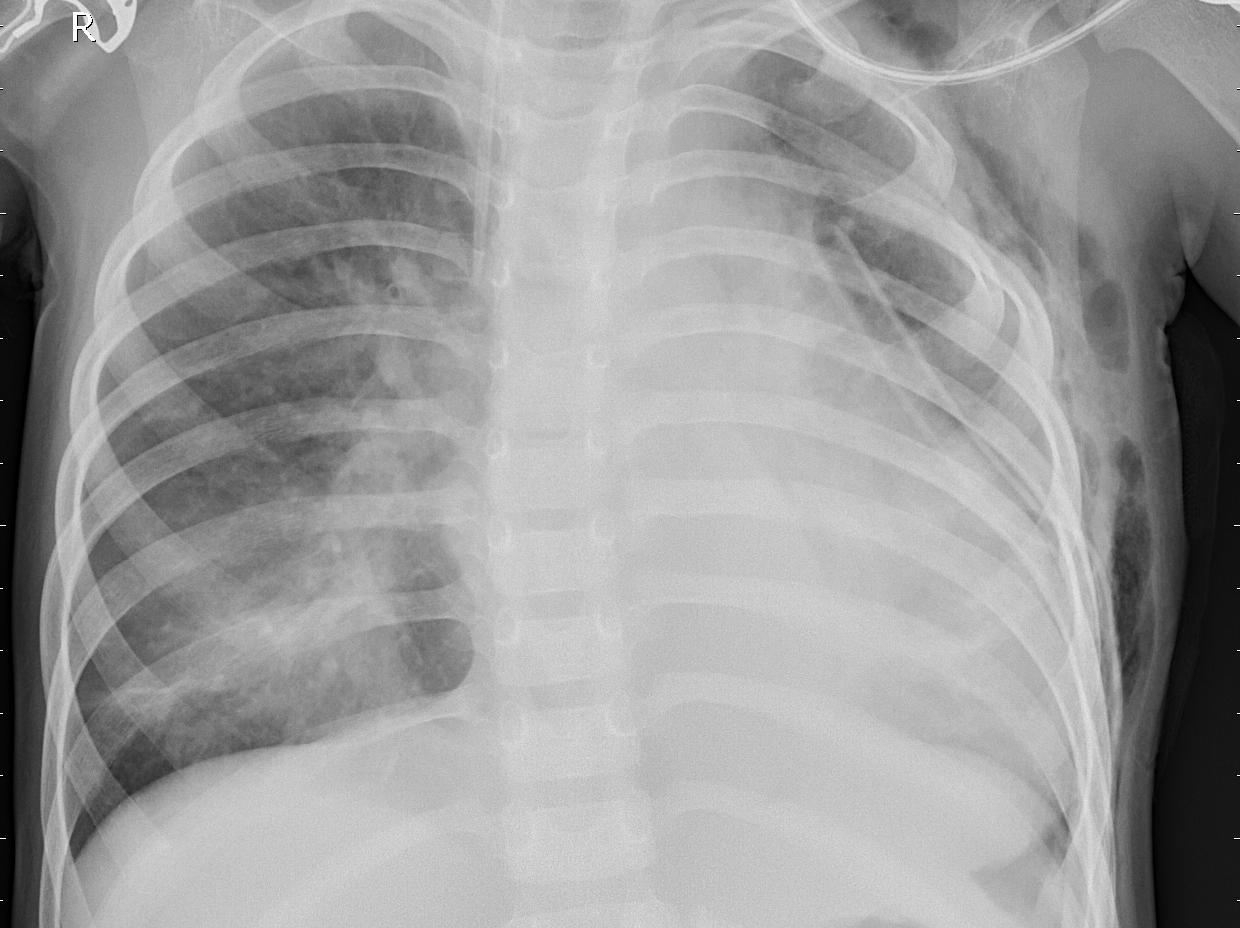
Diagnosis: PNEUMONIA